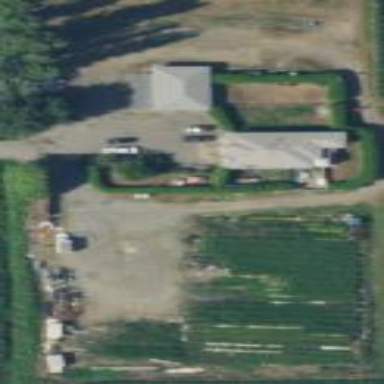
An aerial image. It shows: Farmyard area.